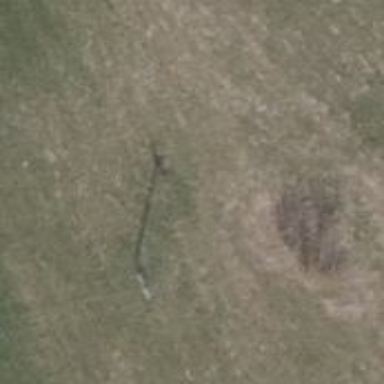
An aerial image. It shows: Power pole.